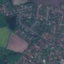
Land use / land cover class: Residential